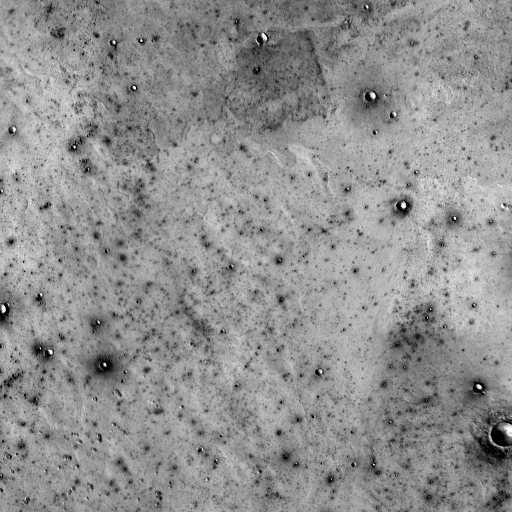
Crater classes present: Background, Other